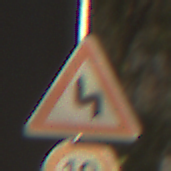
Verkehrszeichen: DoppelkurveZunaechstLinks
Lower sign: Geschwindigkeit10
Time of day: SunriseSunset
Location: Outdoor (Suburban)
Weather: Clear
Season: NotSpecified
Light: Natural